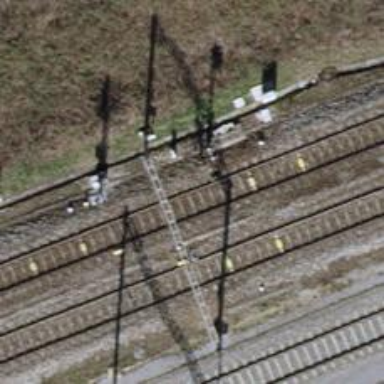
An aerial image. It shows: Railway milestone.